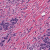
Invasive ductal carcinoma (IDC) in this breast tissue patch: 1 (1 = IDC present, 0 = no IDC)